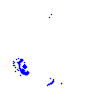
Particle: kaon